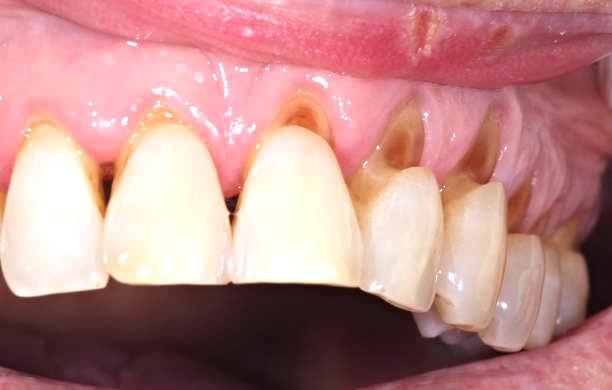
Condition: Gingivitis